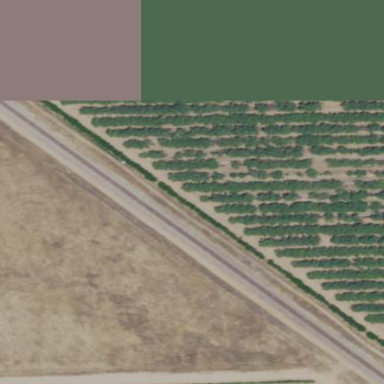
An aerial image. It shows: Orchard.